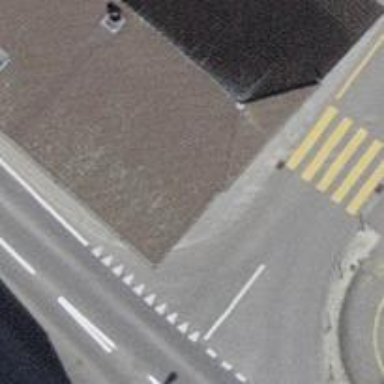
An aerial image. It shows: Restaurant.